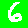
Digit: 6